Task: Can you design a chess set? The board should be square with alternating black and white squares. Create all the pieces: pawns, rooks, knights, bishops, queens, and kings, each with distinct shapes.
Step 265:
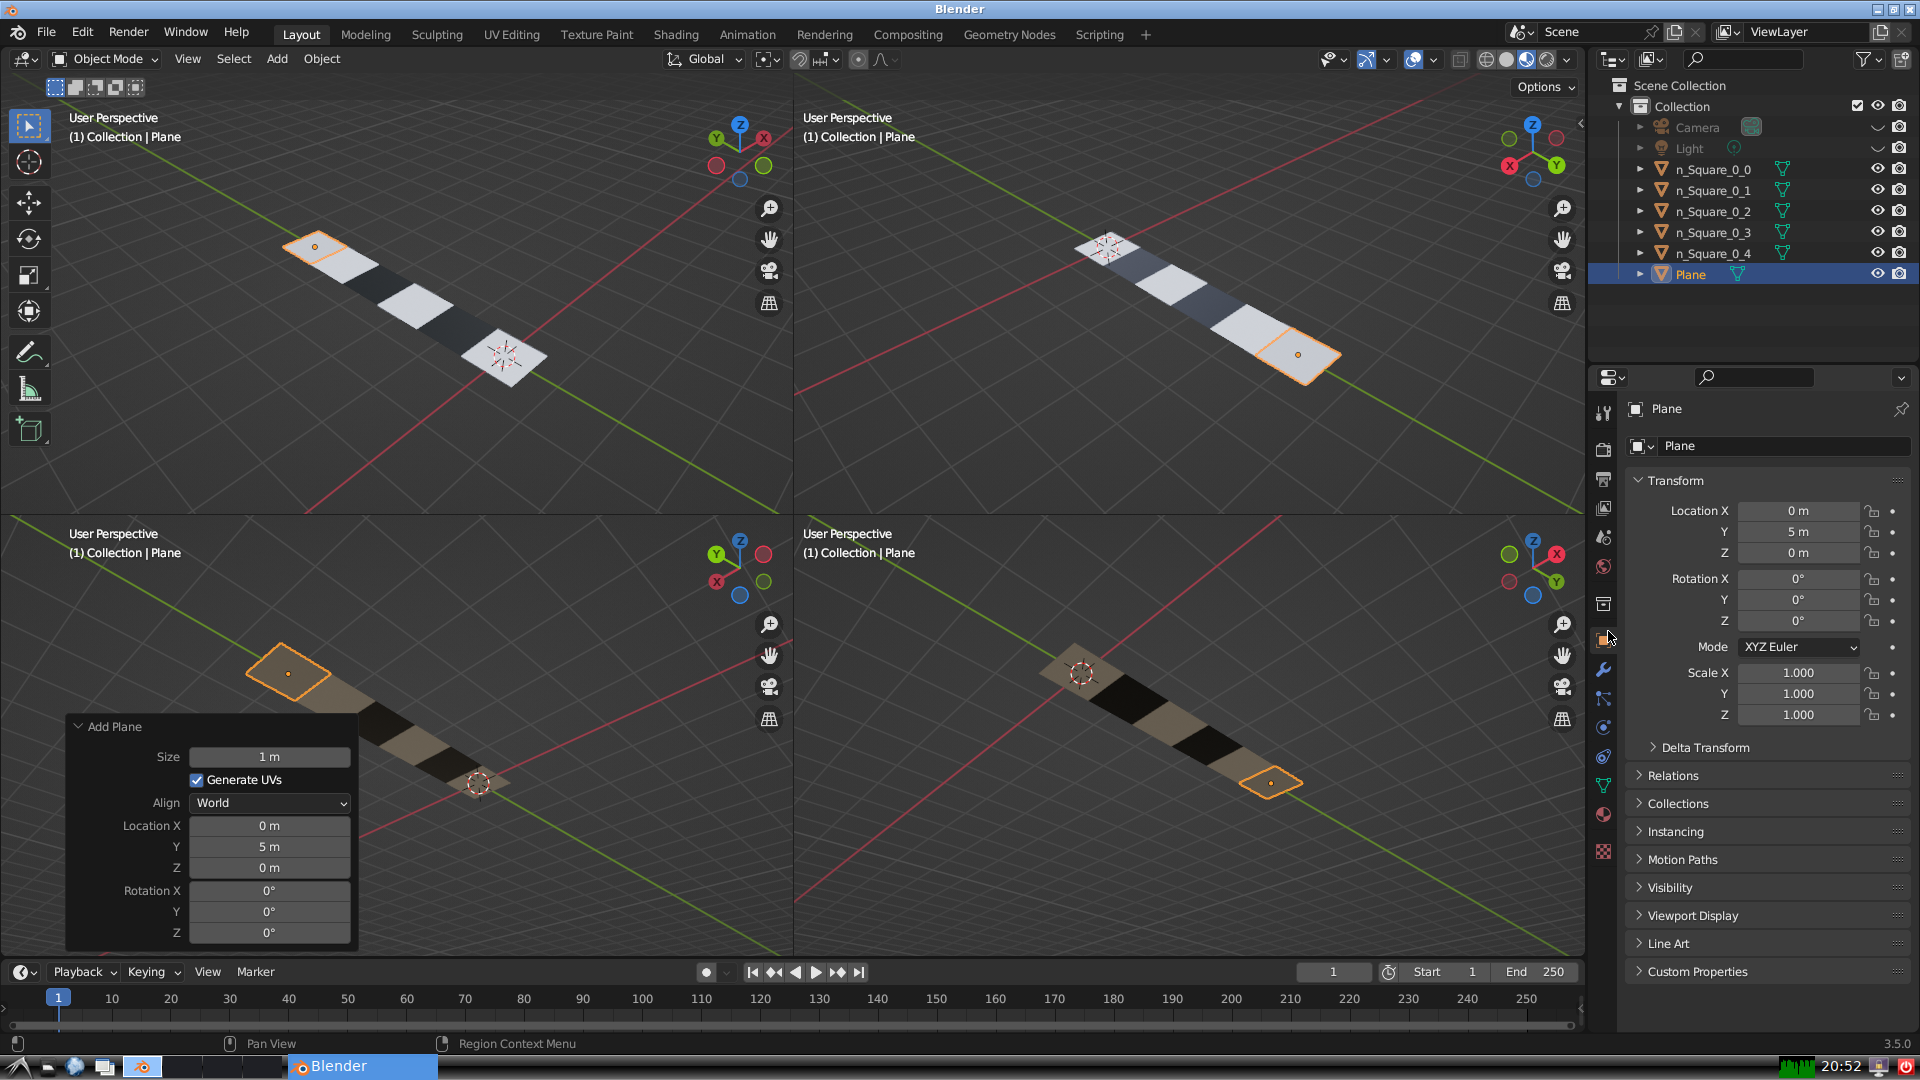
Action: {"mouse_move": [1732, 445]}